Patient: sex F, age 54
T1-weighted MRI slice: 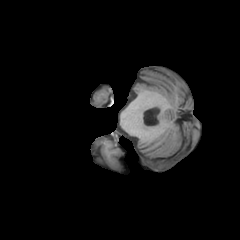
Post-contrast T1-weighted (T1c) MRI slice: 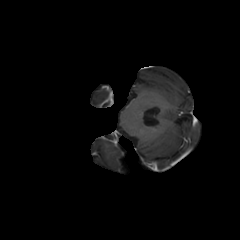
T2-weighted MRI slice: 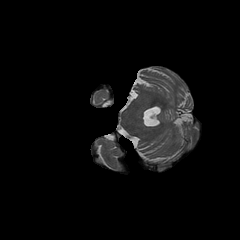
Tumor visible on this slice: no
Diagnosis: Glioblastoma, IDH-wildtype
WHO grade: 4